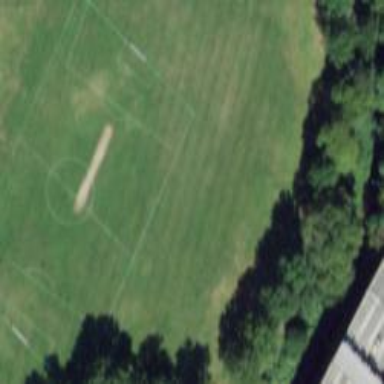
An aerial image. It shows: Soccer pitch with grass surface for leisure and sports.